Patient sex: M
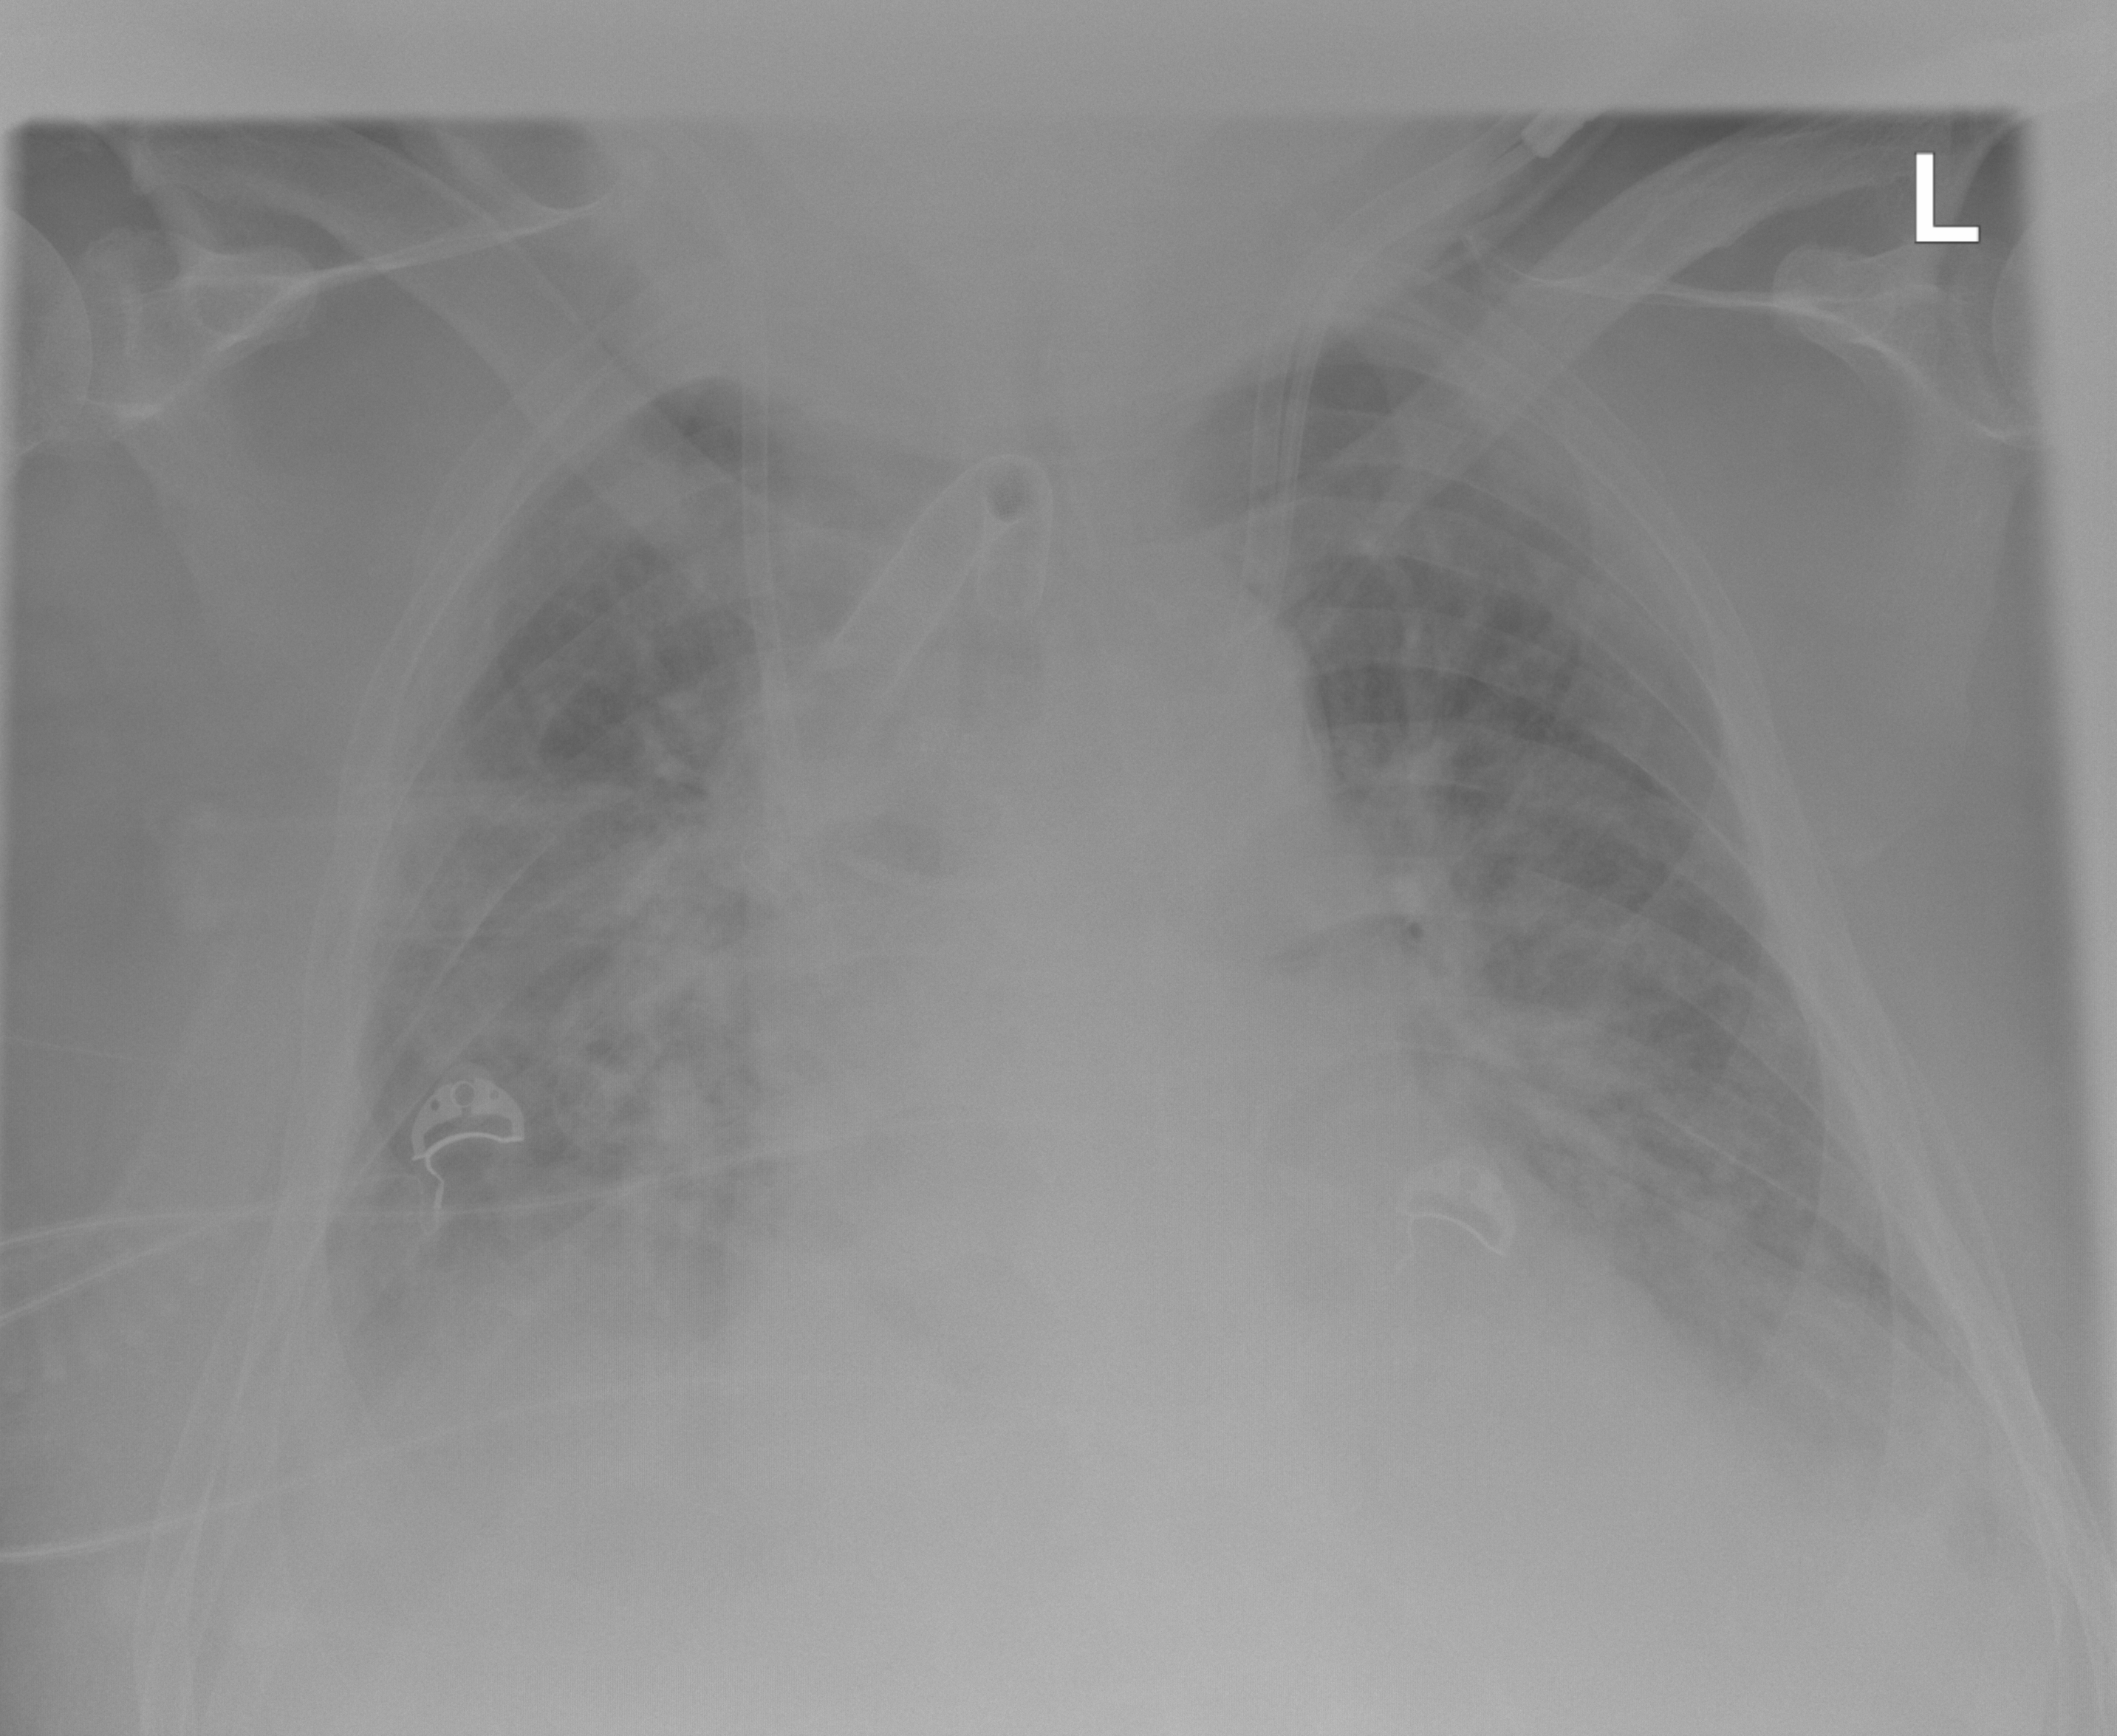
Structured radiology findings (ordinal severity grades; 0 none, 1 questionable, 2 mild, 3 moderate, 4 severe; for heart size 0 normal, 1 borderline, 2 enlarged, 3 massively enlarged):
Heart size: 2
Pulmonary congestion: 2
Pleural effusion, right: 3
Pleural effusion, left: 2
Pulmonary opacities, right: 2
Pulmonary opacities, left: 2
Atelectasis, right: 3
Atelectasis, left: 3